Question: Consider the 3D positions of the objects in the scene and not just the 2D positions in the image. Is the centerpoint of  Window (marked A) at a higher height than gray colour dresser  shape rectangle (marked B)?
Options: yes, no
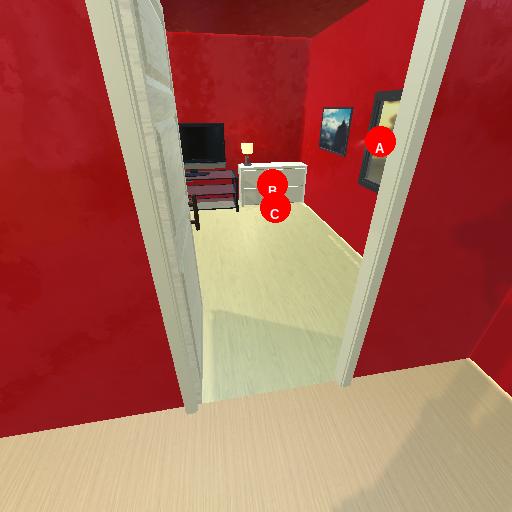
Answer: yes